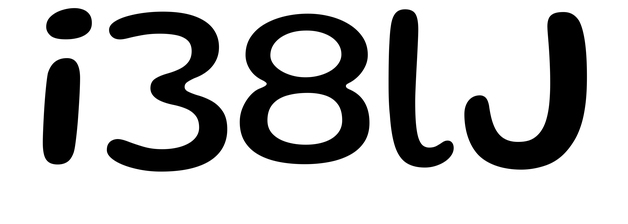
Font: Gluten_Regular